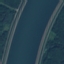
Land use / land cover class: River